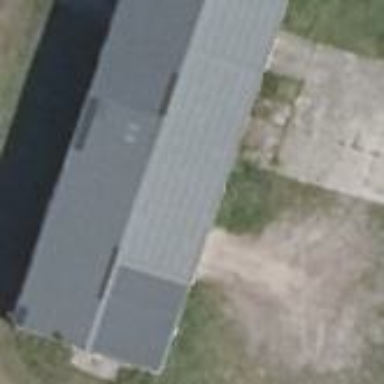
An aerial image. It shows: Building with gabled roof. The roof is grey in color and oriented along the building.